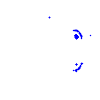
Particle: electron